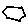
Label: hexagon